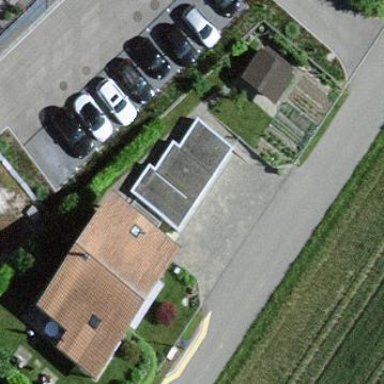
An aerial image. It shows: Garage.